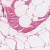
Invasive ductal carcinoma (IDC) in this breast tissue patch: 0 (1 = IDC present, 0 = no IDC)